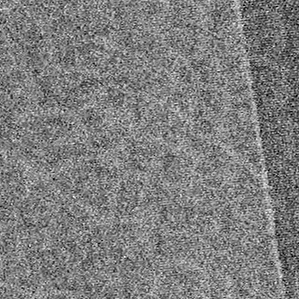
Label: frost